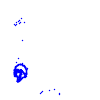
Particle: proton